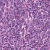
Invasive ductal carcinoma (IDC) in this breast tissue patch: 1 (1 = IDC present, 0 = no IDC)